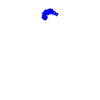
Particle: pion